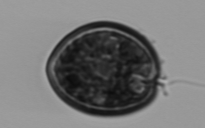
Label: Prorocentrum